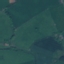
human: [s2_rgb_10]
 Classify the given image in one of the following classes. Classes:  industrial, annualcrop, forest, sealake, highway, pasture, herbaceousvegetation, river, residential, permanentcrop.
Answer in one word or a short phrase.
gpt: Pasture